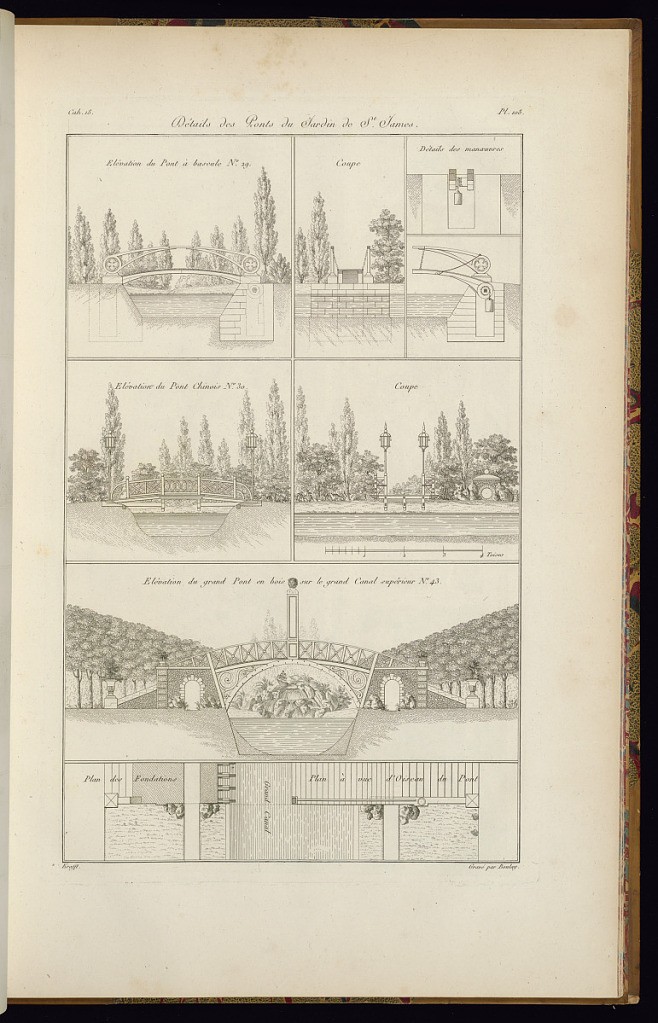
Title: Détails des Ponts du Jardin de St. James
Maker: Jean-Charles Krafft, French, 1764 - 1833
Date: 1812
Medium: Etching and engraving on paper
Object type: Print
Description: An architectural print with elevations, sectional views, a plan, and details of the mechanics for garden bridges with ornamental balustrades and Chinoiserie motifs. The plate is titled, signed, and numbered.